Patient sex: M
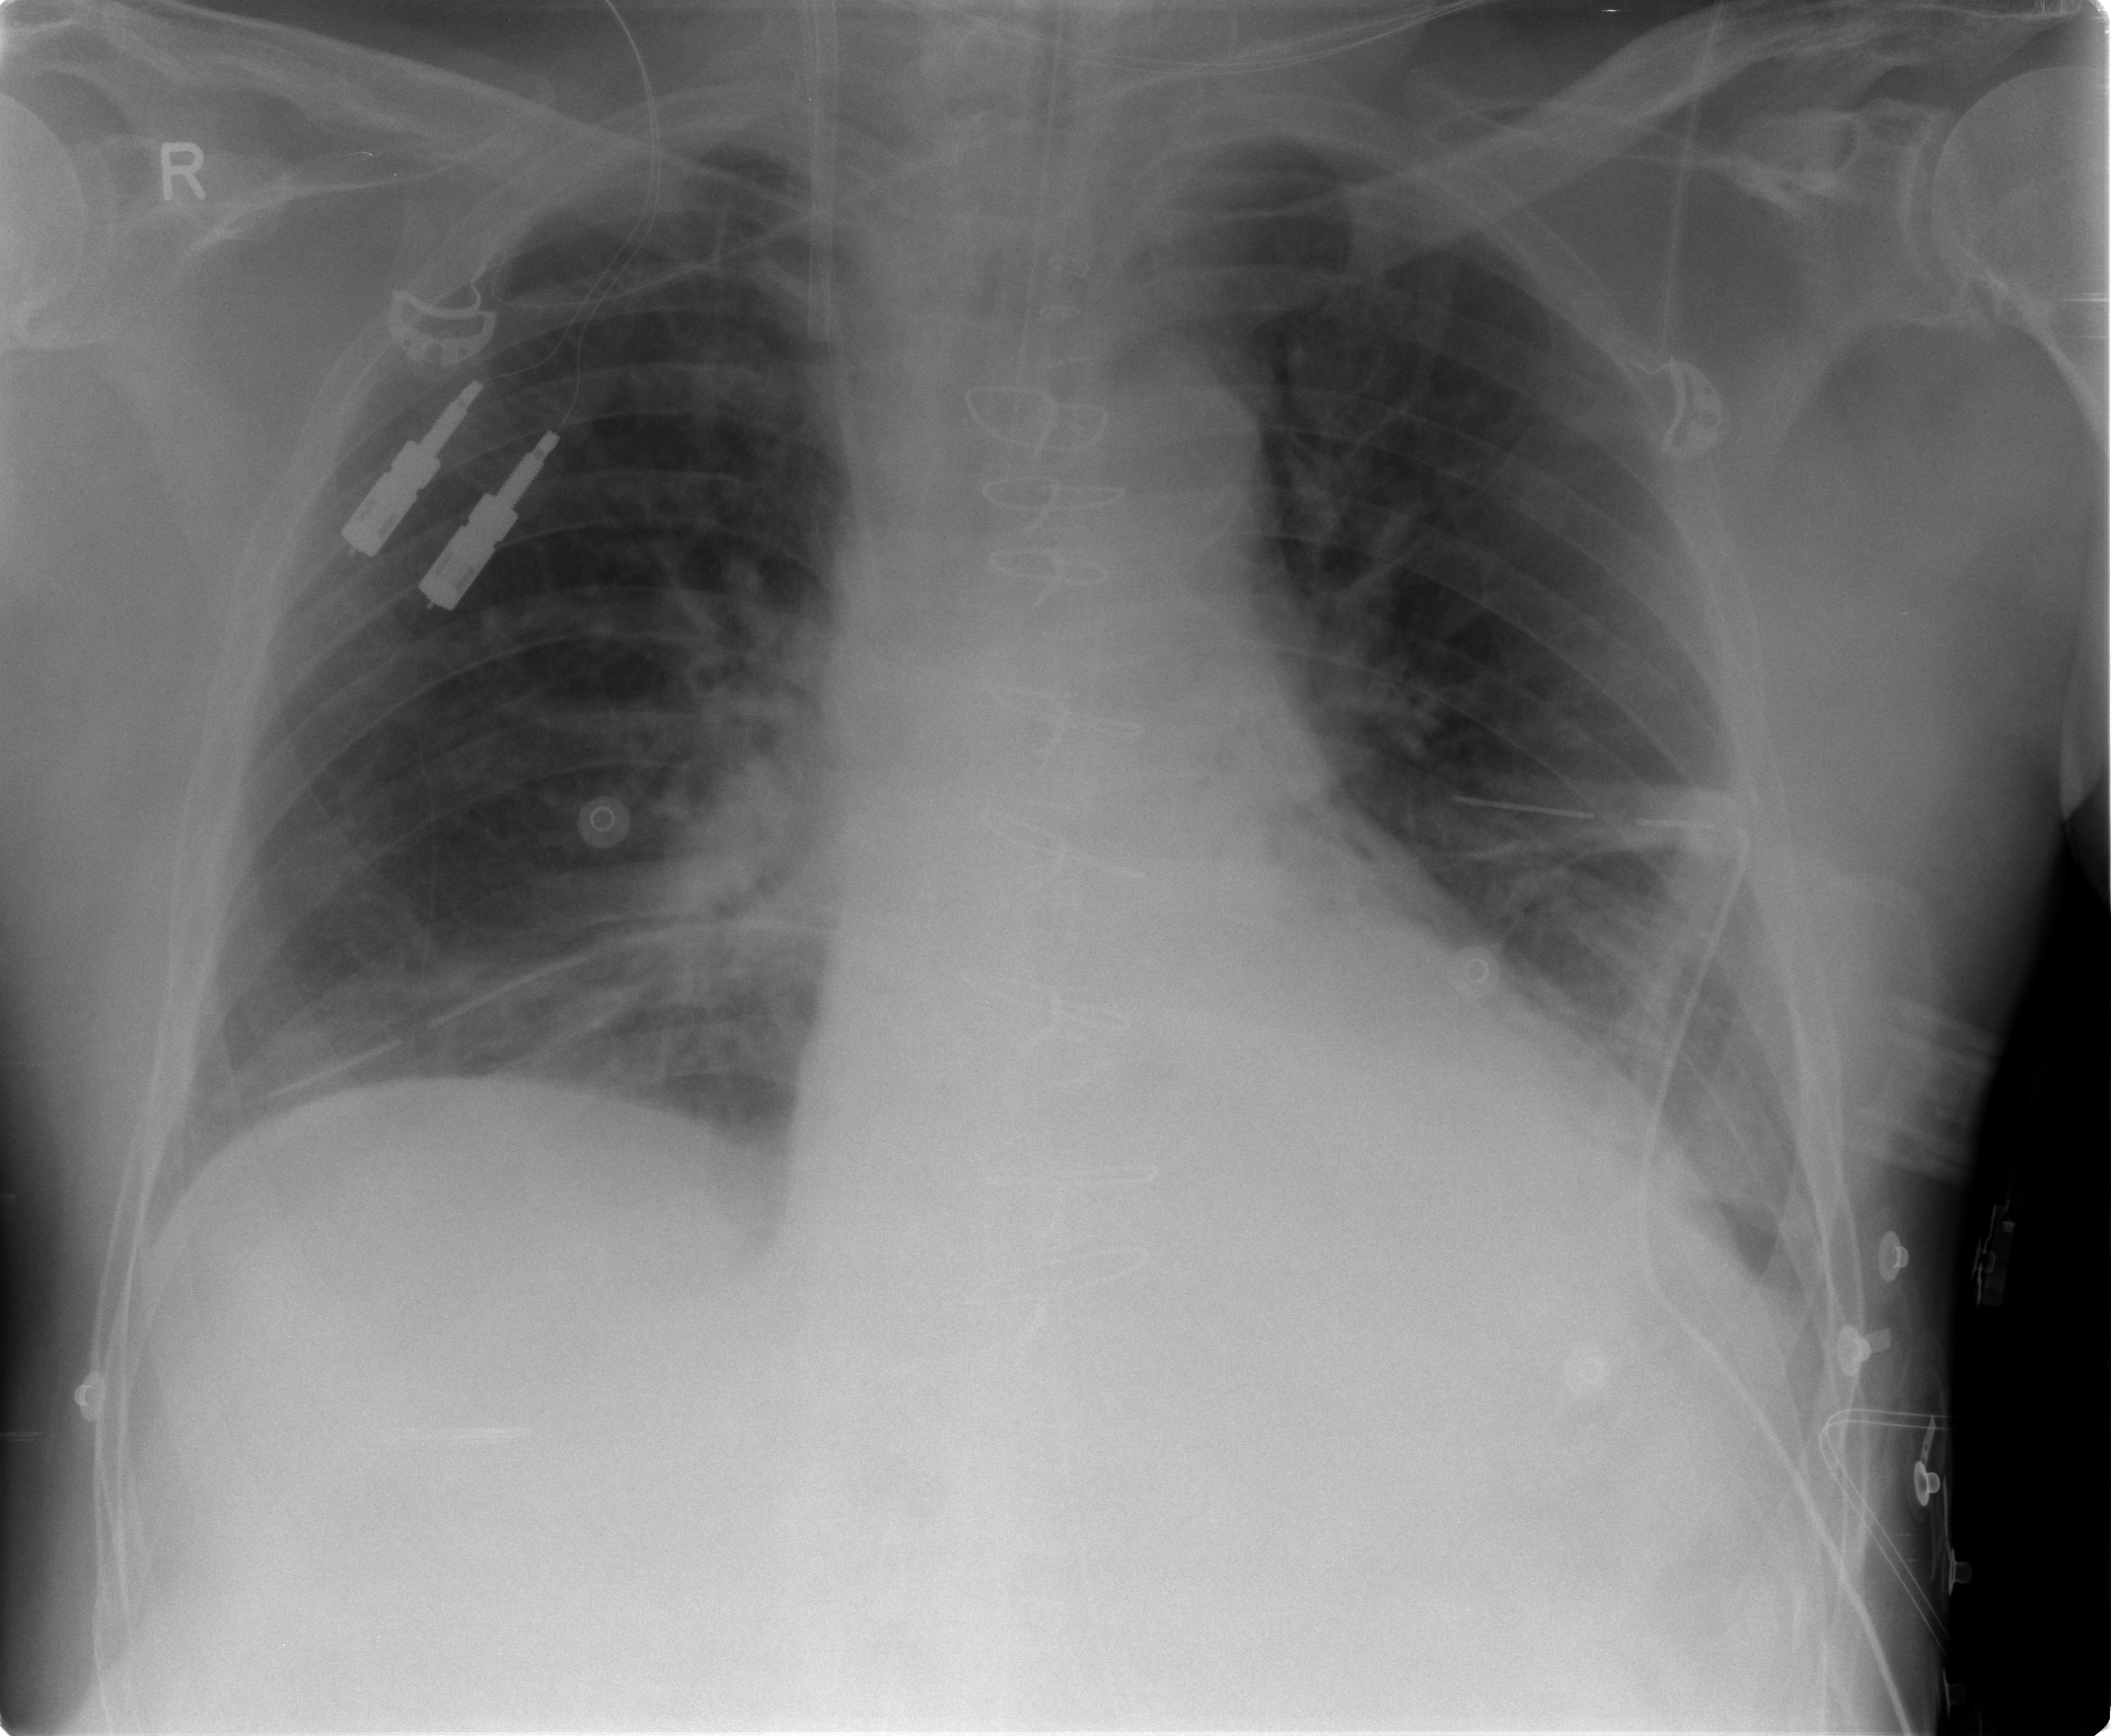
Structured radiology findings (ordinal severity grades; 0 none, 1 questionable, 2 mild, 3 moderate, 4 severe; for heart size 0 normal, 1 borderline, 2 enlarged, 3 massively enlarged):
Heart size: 0
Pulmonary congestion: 0
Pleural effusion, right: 0
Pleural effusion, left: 2
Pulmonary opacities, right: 0
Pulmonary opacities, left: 0
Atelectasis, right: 2
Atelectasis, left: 2